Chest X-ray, AP view. Patient: 69 years old, sex M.
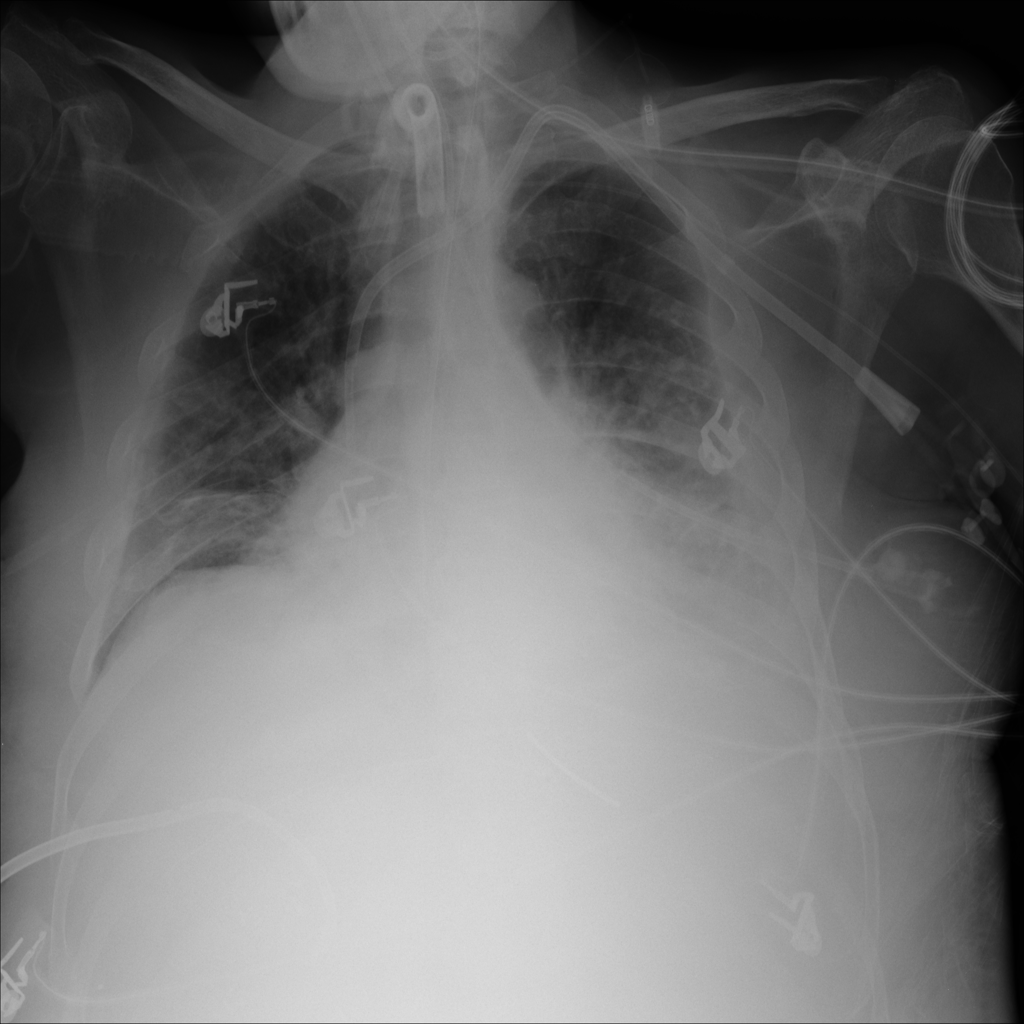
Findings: Edema, Infiltration